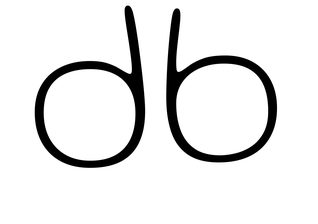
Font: Gluten_Thin